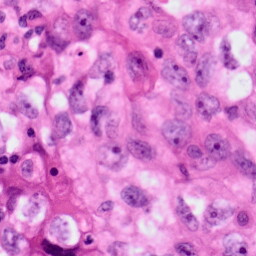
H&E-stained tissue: Lung